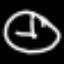
Label: clock